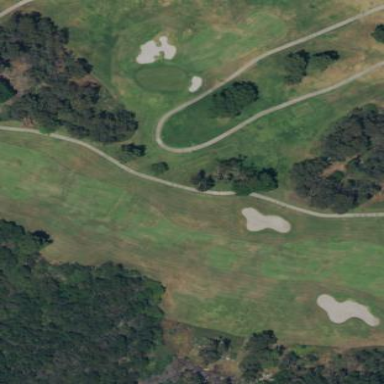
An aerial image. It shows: Golf fairway in the image.